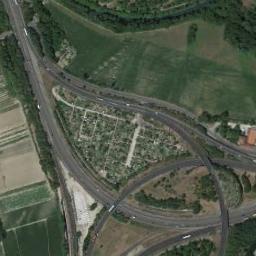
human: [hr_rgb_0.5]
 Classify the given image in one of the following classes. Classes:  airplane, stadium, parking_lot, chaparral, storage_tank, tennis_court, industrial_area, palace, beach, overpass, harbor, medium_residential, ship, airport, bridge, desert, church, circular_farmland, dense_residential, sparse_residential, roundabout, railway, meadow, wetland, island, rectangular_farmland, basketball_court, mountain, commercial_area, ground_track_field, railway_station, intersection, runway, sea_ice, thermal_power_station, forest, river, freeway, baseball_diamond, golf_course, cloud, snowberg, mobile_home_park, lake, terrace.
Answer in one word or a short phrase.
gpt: overpass